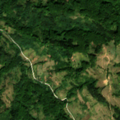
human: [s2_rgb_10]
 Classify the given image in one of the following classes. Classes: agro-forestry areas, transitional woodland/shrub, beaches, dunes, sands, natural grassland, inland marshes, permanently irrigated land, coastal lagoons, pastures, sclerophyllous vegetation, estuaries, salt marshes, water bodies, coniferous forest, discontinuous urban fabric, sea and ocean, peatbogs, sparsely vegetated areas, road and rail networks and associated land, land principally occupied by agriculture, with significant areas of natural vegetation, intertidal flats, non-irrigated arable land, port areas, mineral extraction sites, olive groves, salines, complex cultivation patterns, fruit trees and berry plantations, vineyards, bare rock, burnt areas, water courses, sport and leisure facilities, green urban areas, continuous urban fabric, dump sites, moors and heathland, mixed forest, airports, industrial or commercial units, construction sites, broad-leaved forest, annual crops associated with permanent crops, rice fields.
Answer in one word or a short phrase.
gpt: complex cultivation patterns, land principally occupied by agriculture, with significant areas of natural vegetation, broad-leaved forest